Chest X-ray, PA view. Patient: 61 years old, sex F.
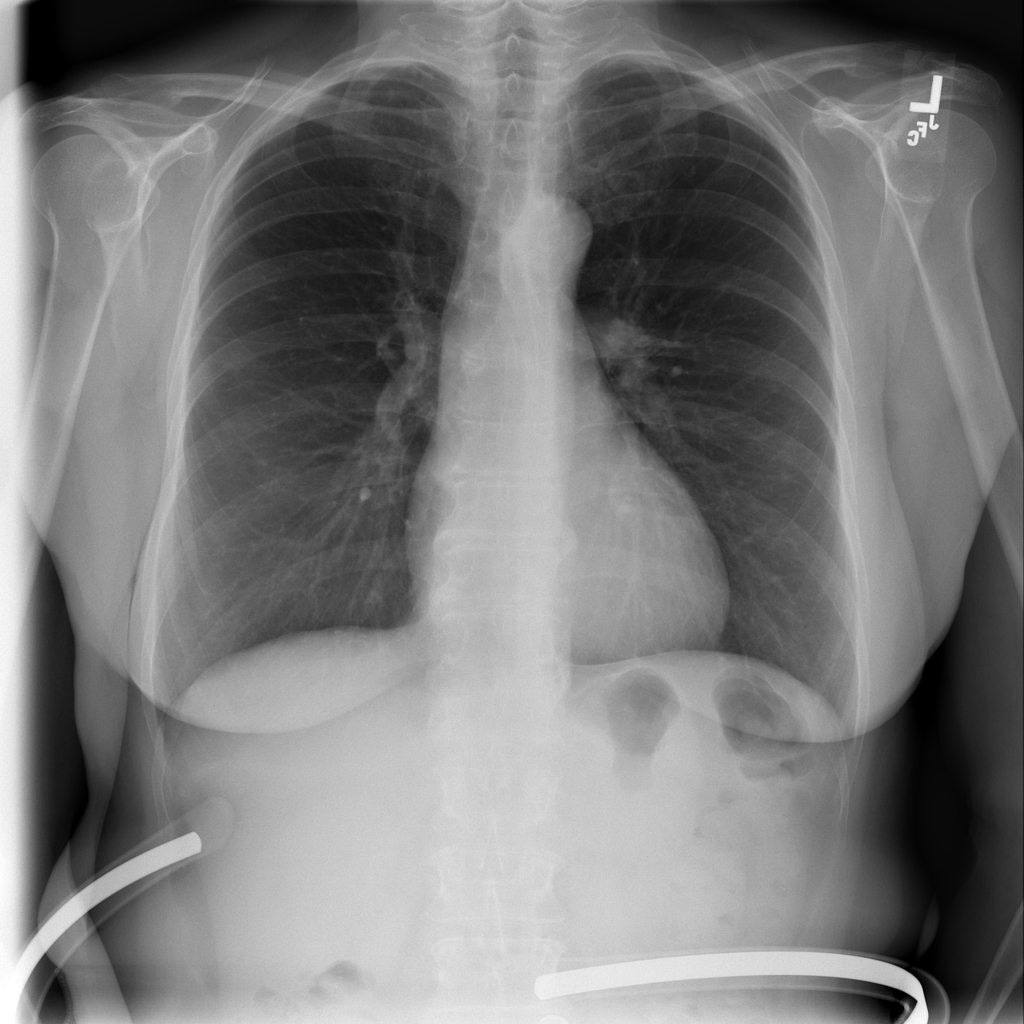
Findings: No Finding